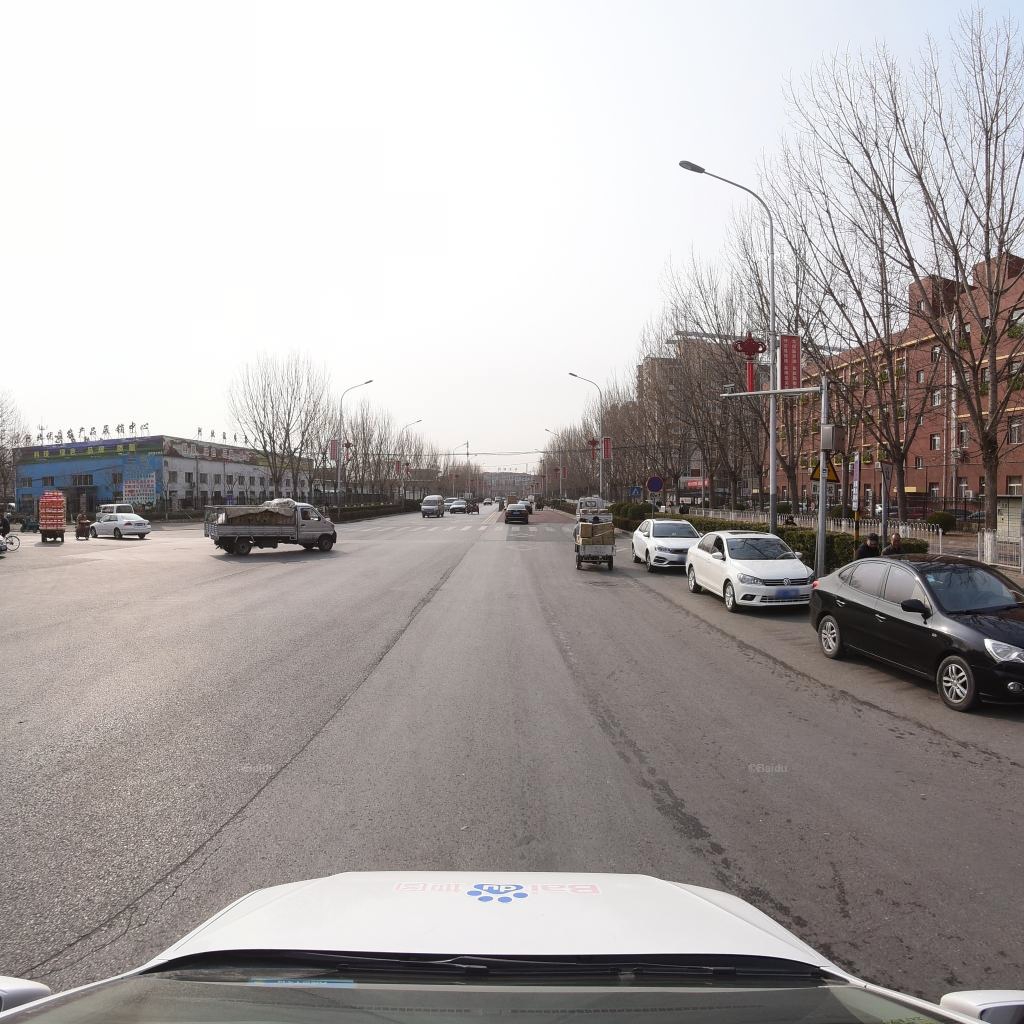
Region: Fengtai
Road damage annotations: longitudinal crack, manhole cover